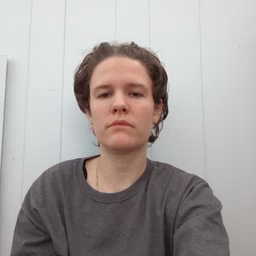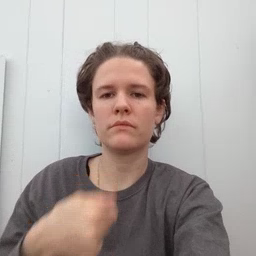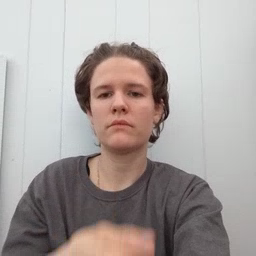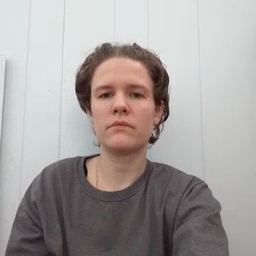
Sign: hide